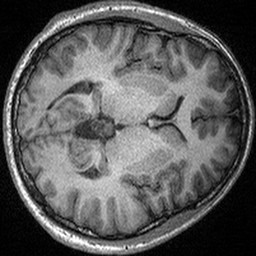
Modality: T1w
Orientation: axial
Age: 26
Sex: male
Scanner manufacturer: siemens
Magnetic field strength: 3 T
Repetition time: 2.3 s
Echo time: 0.00298 s